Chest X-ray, PA view. Patient: 66 years old, sex M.
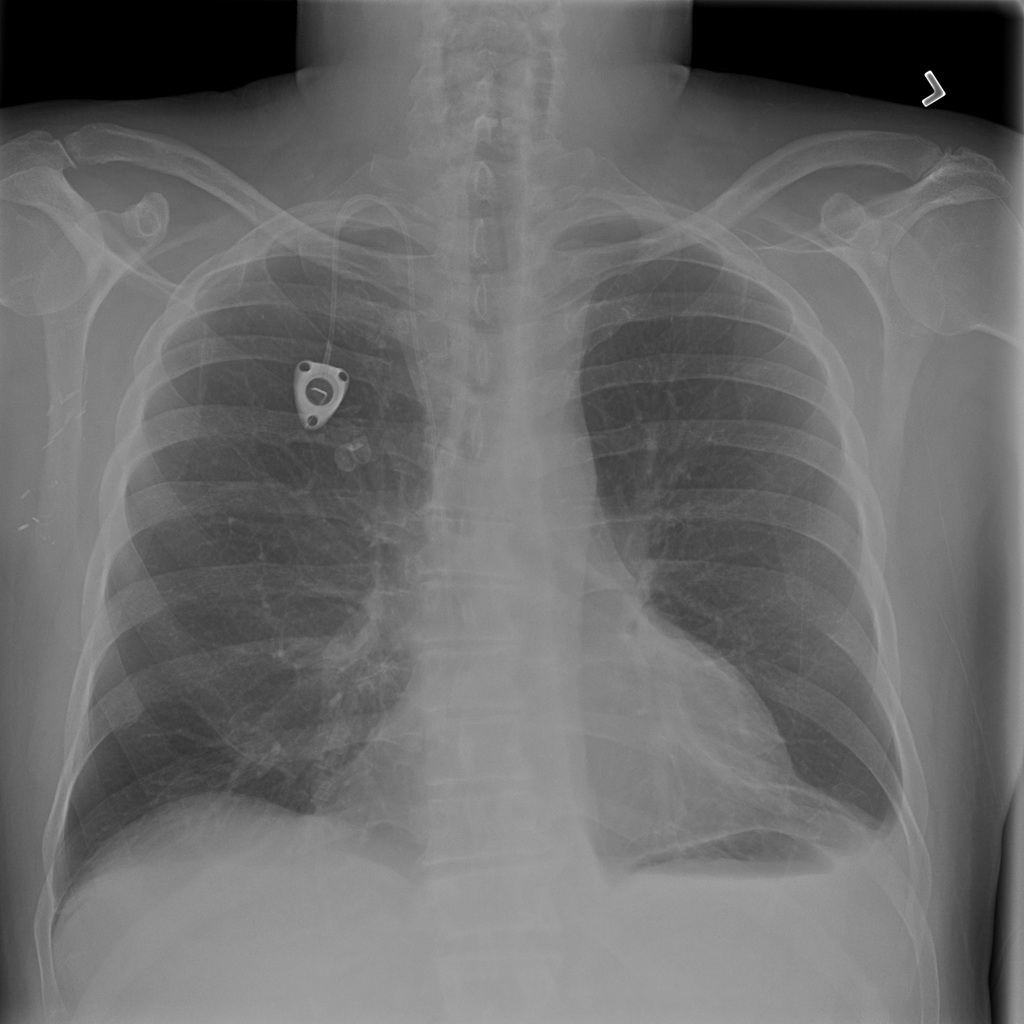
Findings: No Finding